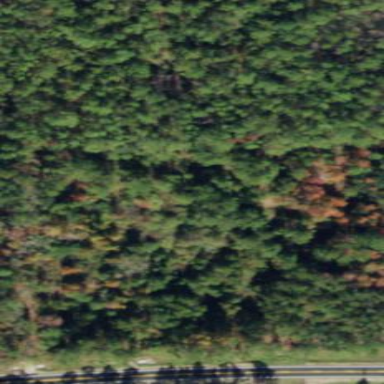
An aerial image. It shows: Mixed woodland with various types of leaves.